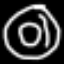
Label: donut